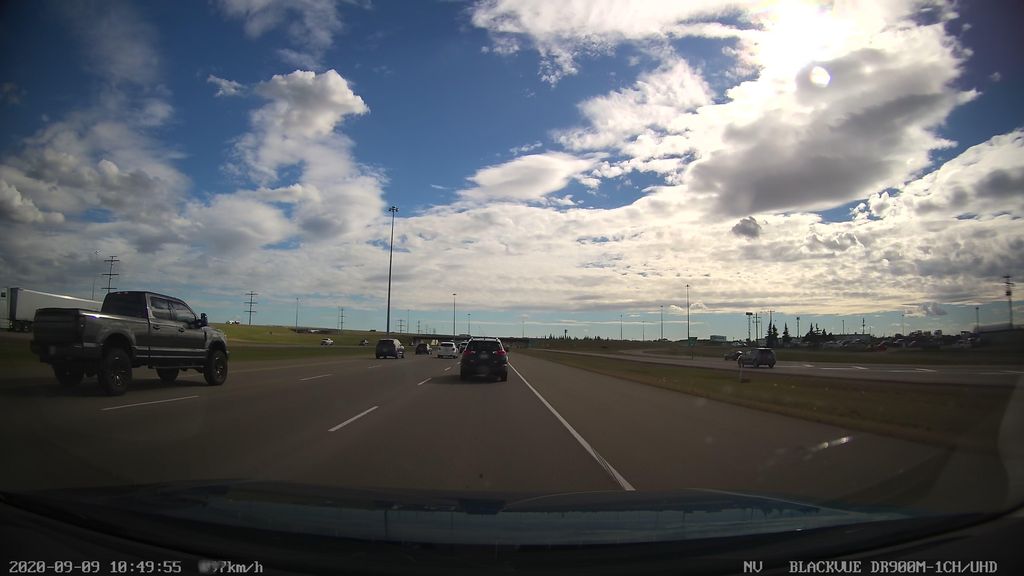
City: edmonton